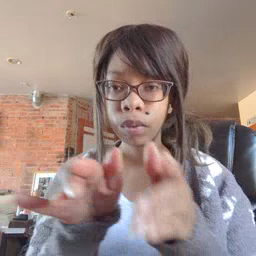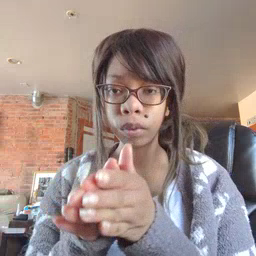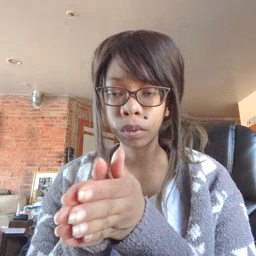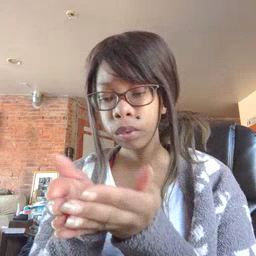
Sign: book